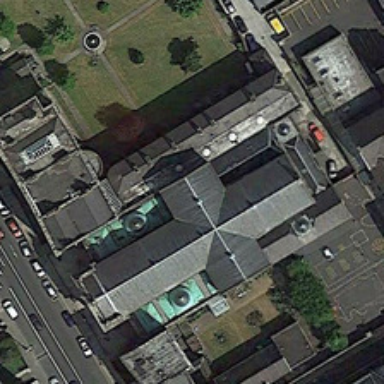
Several green trees and a road with some cars are near a church .